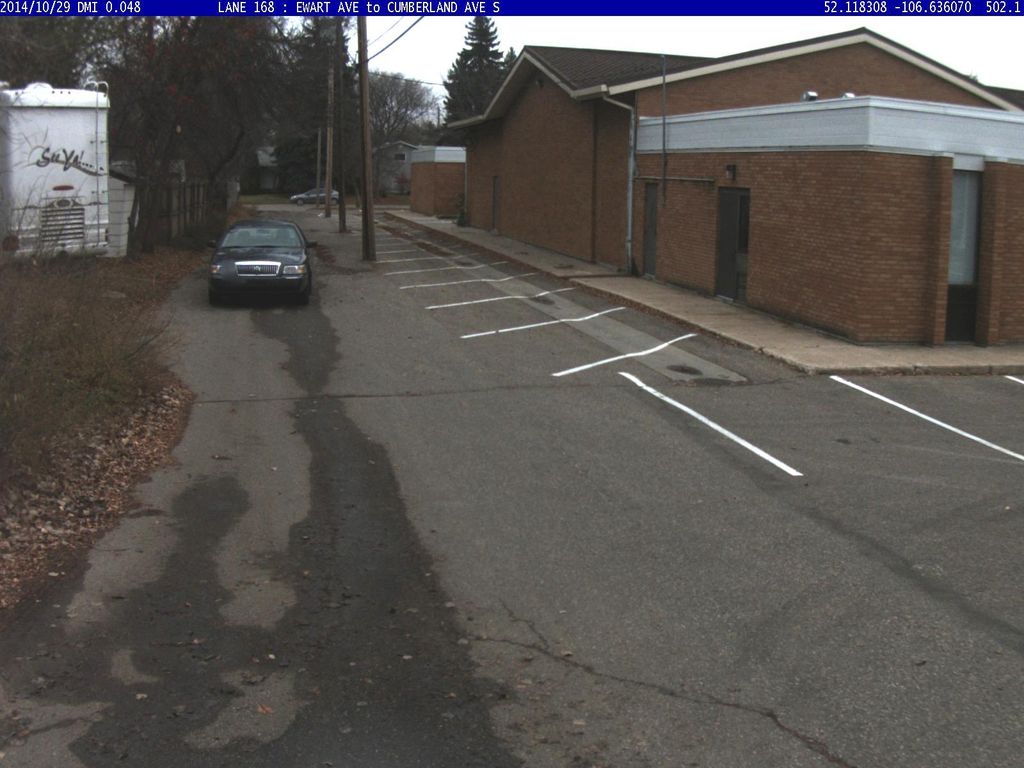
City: saskatoon